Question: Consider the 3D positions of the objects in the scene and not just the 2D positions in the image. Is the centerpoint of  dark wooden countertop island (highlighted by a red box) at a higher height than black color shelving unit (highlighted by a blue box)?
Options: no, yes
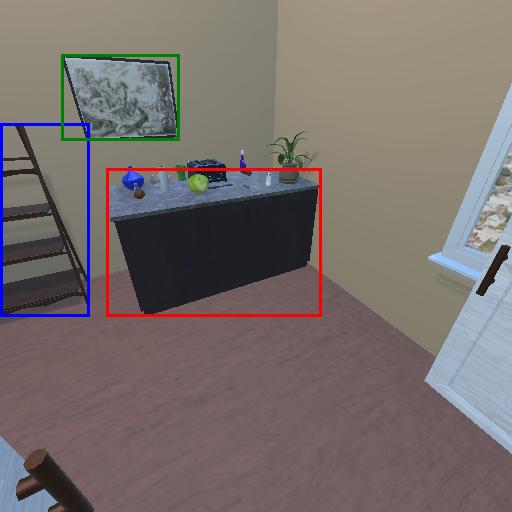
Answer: no